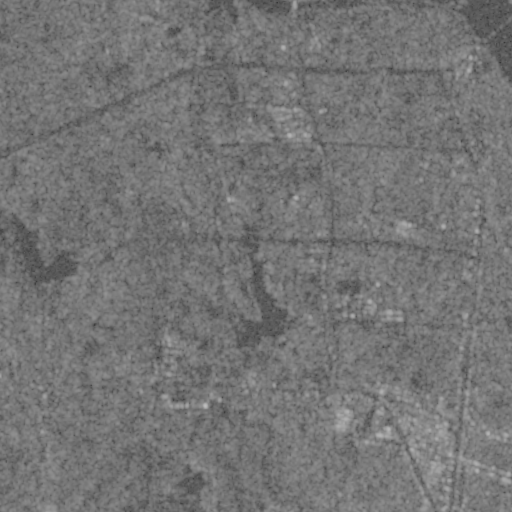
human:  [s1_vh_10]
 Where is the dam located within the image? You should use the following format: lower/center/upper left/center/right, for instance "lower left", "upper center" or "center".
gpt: The dam is located in the upper center of the image.
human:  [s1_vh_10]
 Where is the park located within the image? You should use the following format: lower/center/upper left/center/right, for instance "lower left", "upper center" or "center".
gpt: The park is located in the upper right of the image.
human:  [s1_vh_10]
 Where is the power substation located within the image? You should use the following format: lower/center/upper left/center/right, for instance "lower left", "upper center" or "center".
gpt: The power substation is located in the lower right of the image.
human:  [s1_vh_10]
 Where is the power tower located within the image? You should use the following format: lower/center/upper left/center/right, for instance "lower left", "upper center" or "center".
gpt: The power tower is located in the lower of the image.
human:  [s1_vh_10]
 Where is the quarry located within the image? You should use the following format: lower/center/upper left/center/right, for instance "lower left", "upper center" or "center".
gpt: There is no quarry in the image.

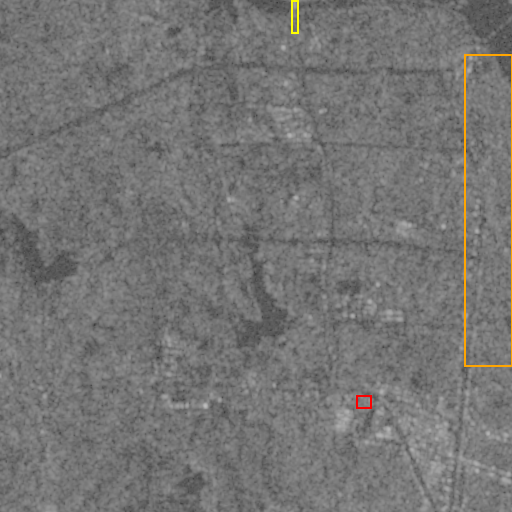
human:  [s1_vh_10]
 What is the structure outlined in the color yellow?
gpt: The structure outlined in yellow is a dam.
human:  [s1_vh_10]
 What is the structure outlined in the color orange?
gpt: The structure outlined in orange is a park.
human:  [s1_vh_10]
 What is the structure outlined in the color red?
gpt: The structure outlined in red is a power substation.
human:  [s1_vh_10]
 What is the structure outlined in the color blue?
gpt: There is no blue outline.